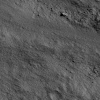
Atmospheric dust classification: not_dusty